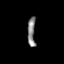
Tissue: skin
Cell type: Fibroblasts
Senescence score: 0.7364
Nuclear area (px): 224
Mean DAPI intensity: 134.536